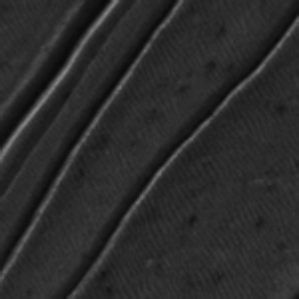
Label: frost